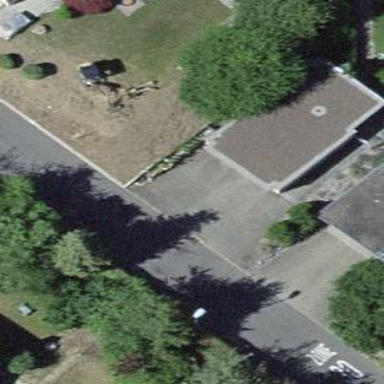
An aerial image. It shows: Garage building.